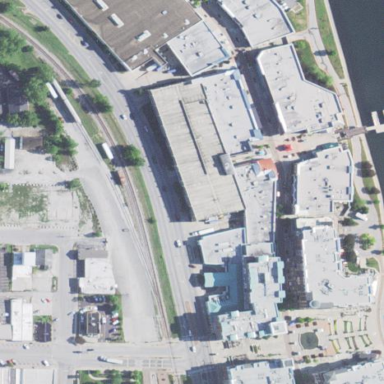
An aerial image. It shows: Multi-storey parking building.